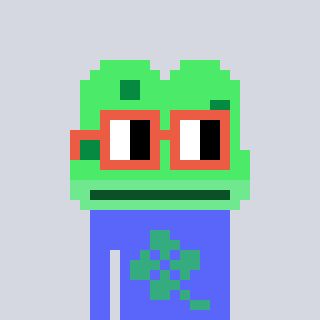
a pixel art character with square orange glasses, a frog-shaped head and a purple-colored body on a cool background